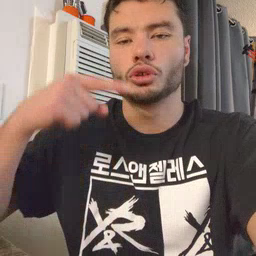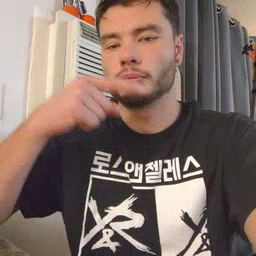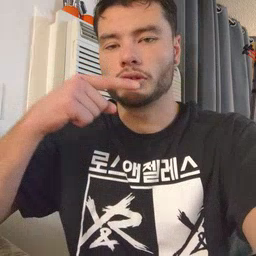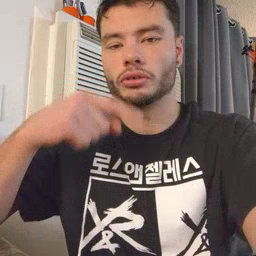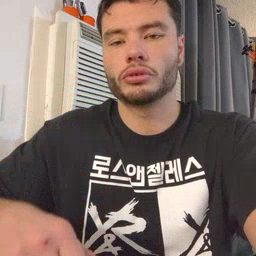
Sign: toothbrush